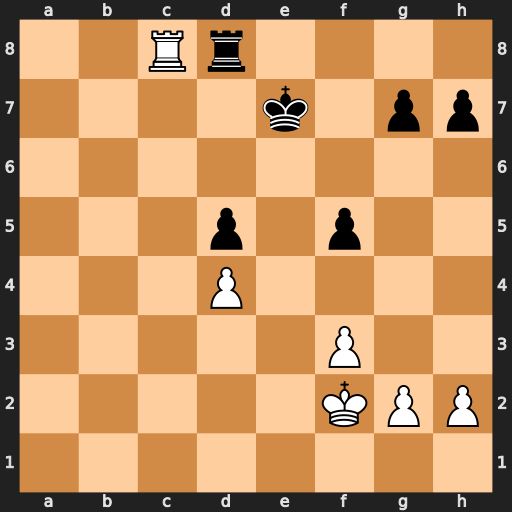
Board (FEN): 2Rr4/4k1pp/8/3p1p2/3P4/5P2/5KPP/8
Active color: w
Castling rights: -
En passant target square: -
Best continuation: Rxd8 Kxd8 Kg3 Ke7 Kh4 Kf6 Kh5 h6 g4